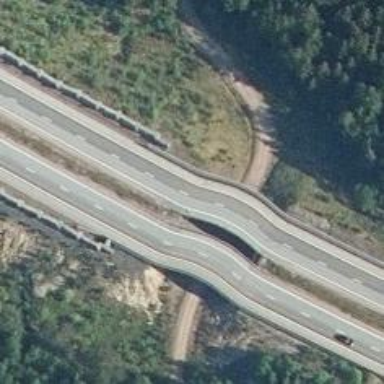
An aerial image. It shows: Motorway bridge with asphalt surface.